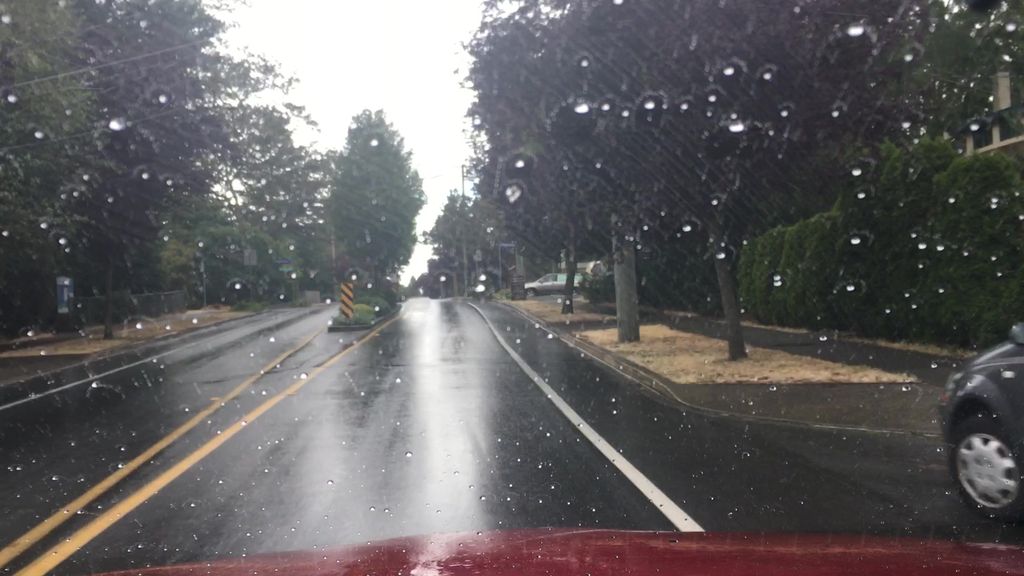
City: victoria